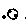
Label: moon